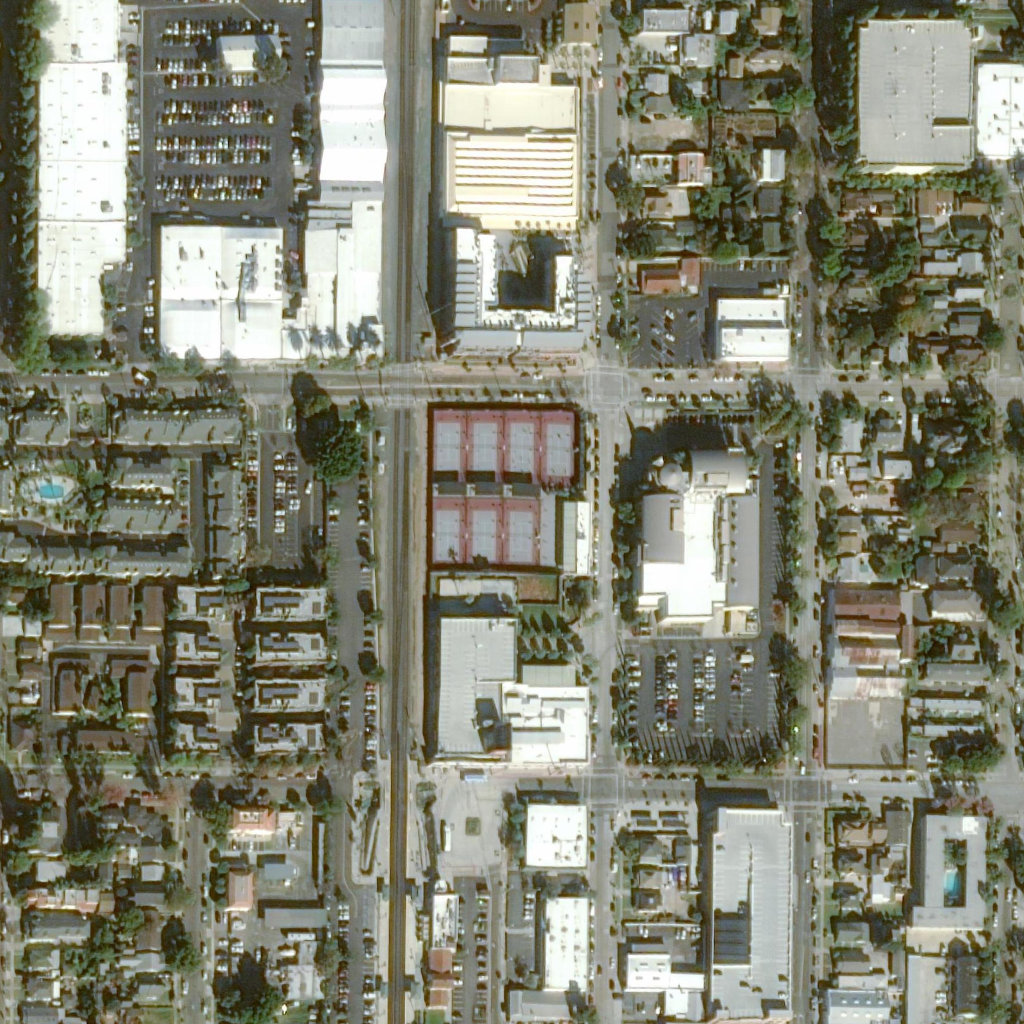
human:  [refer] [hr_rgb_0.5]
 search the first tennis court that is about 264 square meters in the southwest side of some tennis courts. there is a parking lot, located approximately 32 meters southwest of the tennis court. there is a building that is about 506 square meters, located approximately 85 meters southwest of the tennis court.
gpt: <box>[[42, 49, 44, 54, 0]]</box>